Field crop: maize
Growth stage: 2
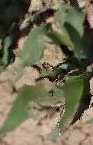
Species: maize